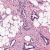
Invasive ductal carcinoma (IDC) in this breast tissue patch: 1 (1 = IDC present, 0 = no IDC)